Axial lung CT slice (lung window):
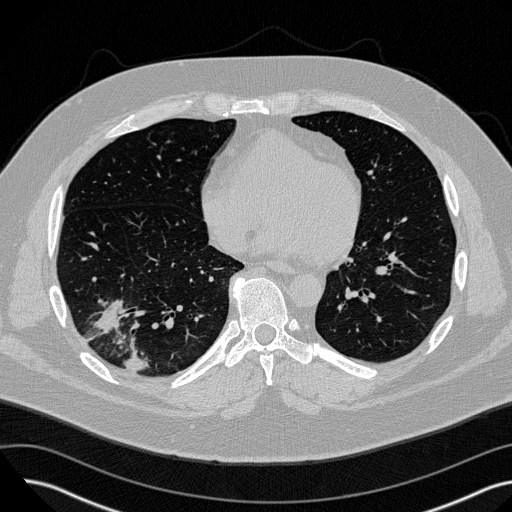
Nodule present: no